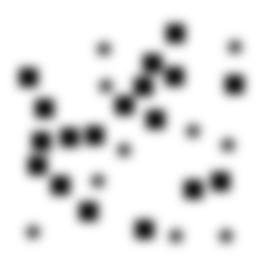
Squares: 18
Triangles: 0
Stars: 10
Total shapes: 28